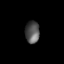
Tissue: lung
Cell type: Epithelial cells
Senescence score: 0.1322
Nuclear area (px): 308
Mean DAPI intensity: 85.006